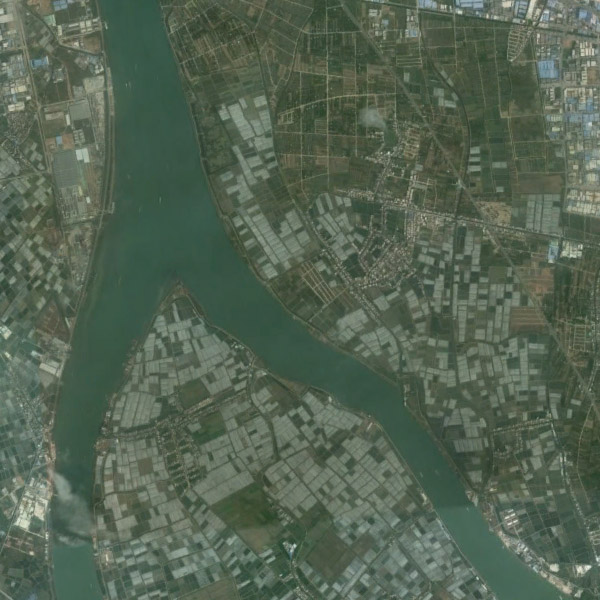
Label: River